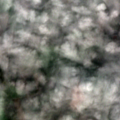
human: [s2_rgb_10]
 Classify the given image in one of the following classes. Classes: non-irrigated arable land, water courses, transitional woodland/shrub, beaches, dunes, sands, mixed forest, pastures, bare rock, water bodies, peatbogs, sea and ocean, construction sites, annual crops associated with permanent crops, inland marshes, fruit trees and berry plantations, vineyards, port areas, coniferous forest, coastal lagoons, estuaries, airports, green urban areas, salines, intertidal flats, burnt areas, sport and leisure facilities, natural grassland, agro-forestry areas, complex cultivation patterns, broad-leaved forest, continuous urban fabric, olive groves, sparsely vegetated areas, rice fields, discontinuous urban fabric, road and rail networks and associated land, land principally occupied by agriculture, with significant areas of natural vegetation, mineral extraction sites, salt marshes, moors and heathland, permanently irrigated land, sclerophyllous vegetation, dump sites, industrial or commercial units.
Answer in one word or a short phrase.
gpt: discontinuous urban fabric, industrial or commercial units, non-irrigated arable land, complex cultivation patterns, land principally occupied by agriculture, with significant areas of natural vegetation